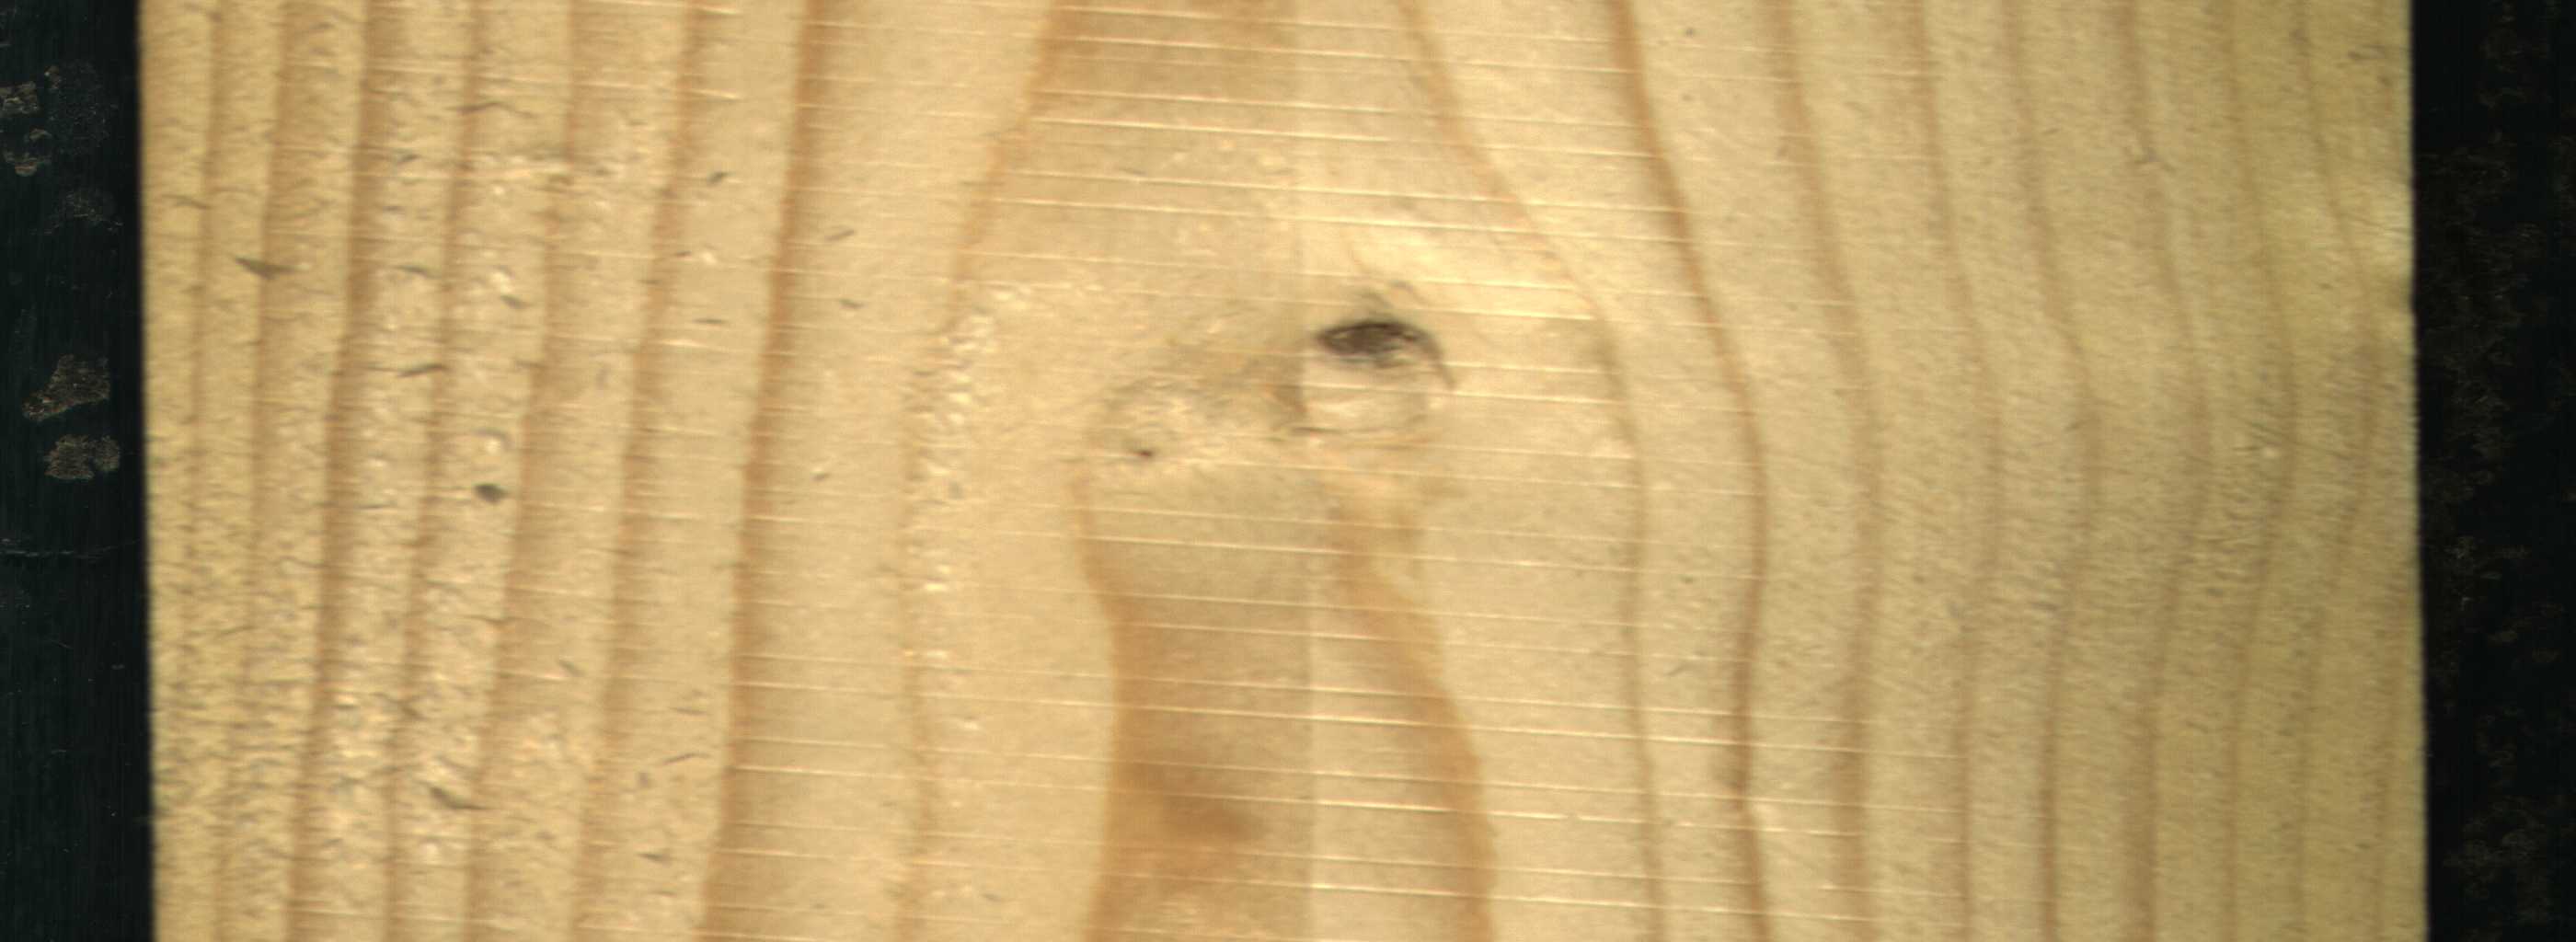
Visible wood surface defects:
Live_Knot